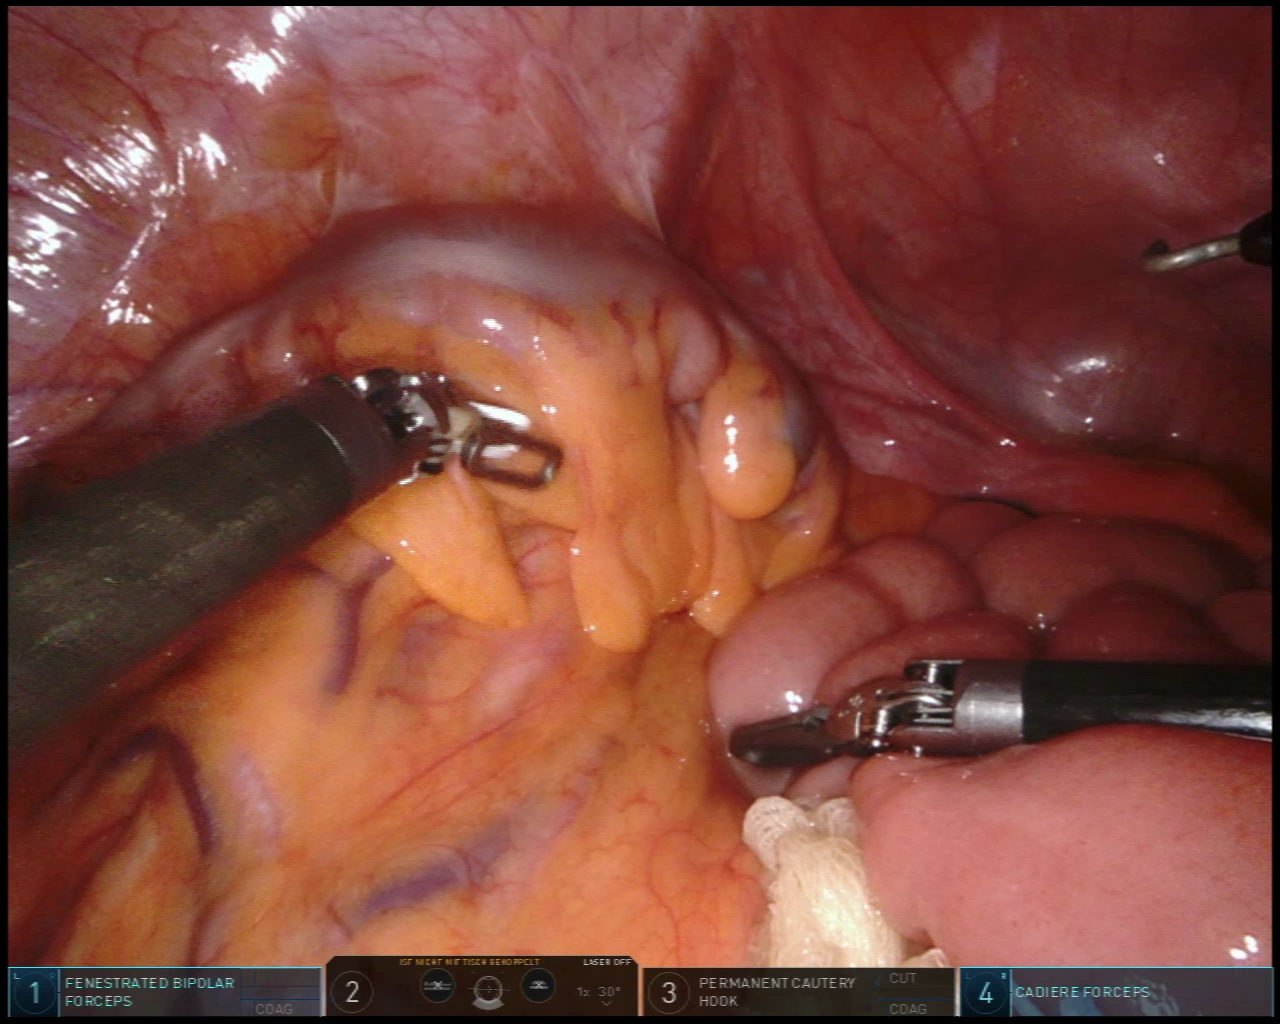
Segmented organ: small_intestine
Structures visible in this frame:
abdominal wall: yes
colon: yes
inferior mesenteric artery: no
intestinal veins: yes
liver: no
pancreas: no
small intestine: yes
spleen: no
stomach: no
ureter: yes
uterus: no
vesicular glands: no